Brain MRI, t1w sequence, axial 2D slice.
Patient: age 33, sex F, weight 78 kg, height 1.78 m
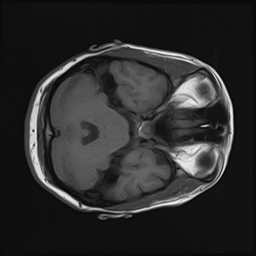